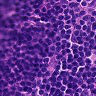
Metastatic tissue present: no